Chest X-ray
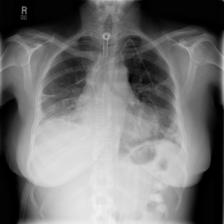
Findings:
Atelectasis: negative
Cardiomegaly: negative
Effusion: negative
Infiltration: negative
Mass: negative
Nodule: negative
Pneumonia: negative
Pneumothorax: negative
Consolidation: negative
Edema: negative
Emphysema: negative
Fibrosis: negative
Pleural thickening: negative
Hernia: negative